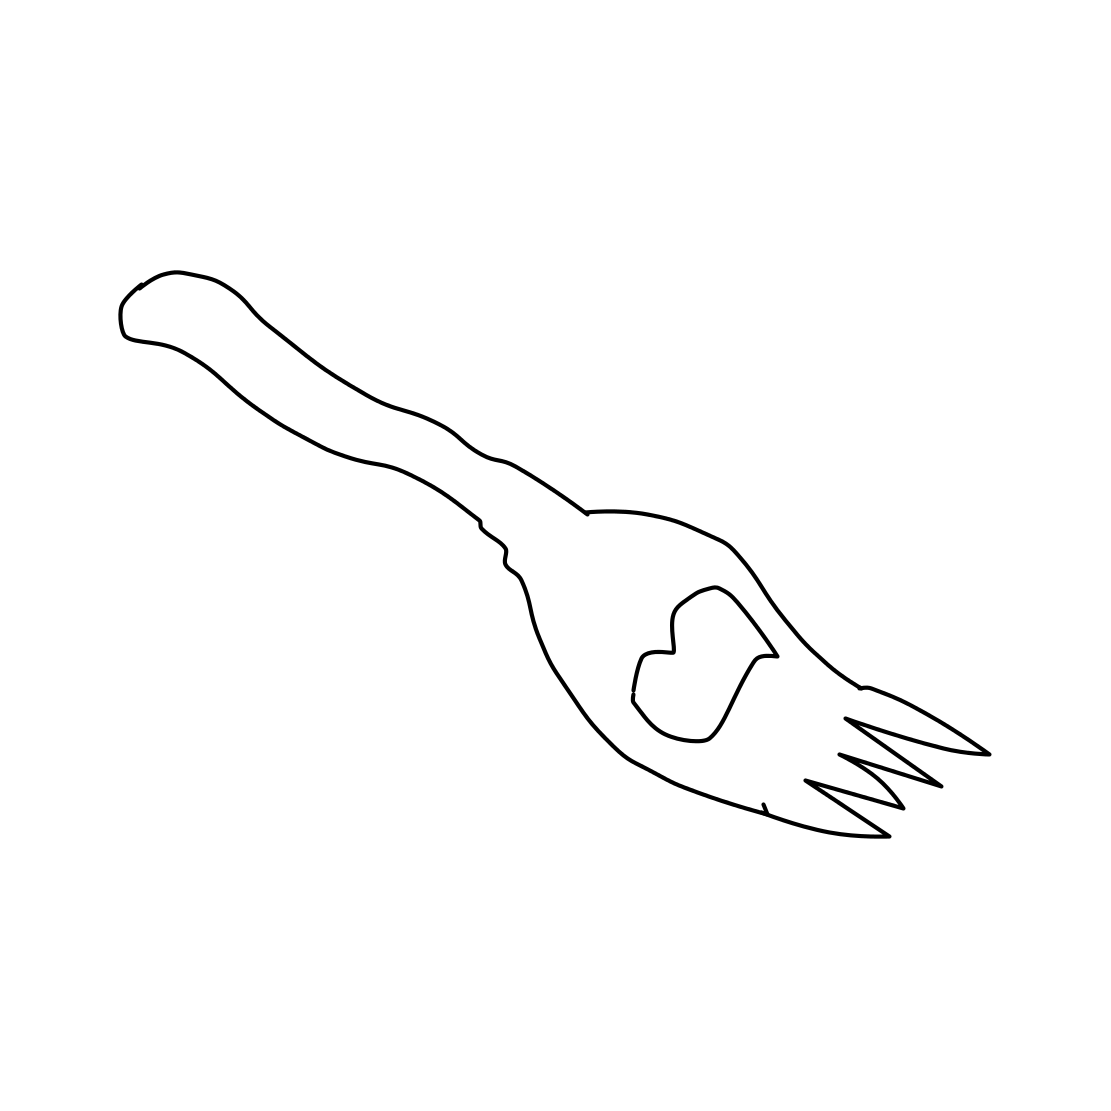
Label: bottle opener